Chest X-ray:
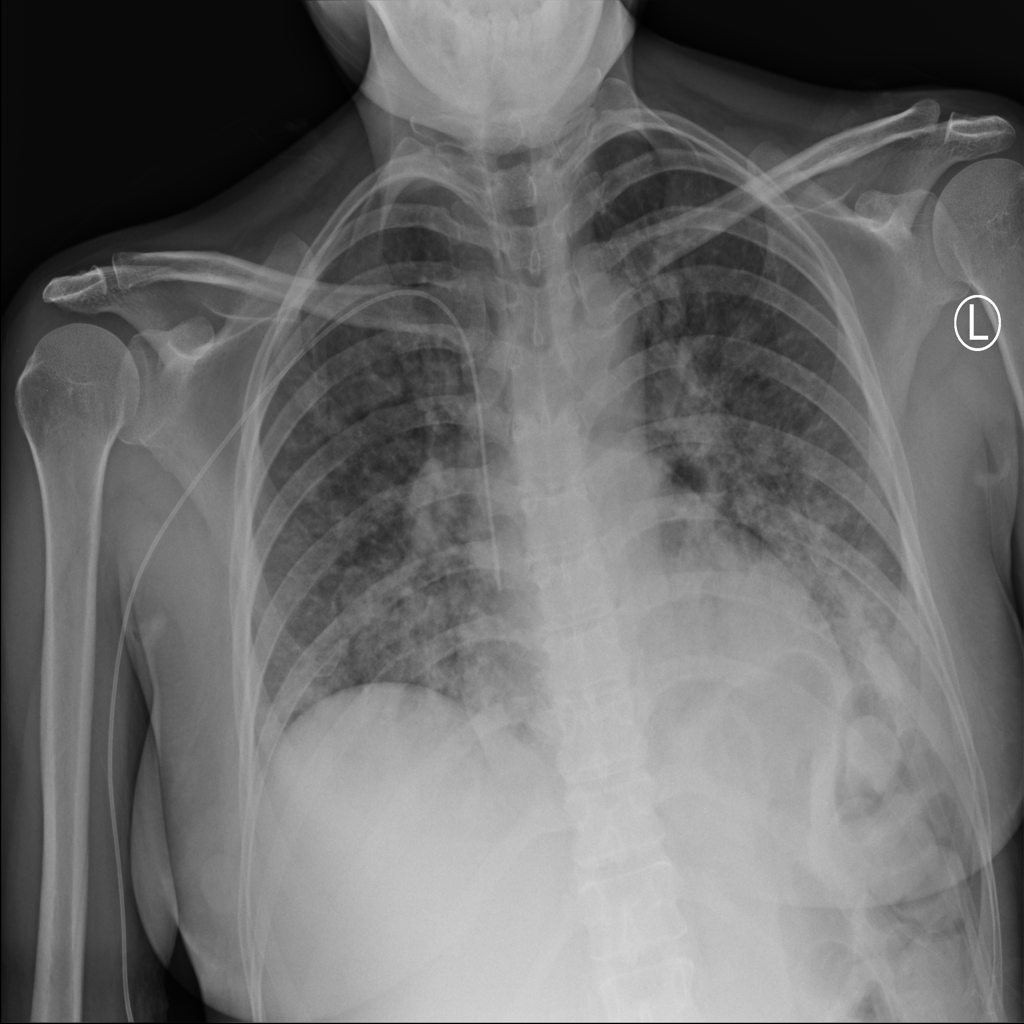
Findings: Consolidation, Effusion
No abnormal finding: no